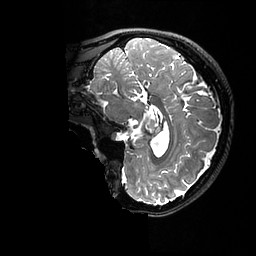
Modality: T2w
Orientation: sagittal
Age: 24
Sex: female
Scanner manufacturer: ge
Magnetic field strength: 3 T
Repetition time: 3.202 s
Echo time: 0.06568 s